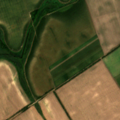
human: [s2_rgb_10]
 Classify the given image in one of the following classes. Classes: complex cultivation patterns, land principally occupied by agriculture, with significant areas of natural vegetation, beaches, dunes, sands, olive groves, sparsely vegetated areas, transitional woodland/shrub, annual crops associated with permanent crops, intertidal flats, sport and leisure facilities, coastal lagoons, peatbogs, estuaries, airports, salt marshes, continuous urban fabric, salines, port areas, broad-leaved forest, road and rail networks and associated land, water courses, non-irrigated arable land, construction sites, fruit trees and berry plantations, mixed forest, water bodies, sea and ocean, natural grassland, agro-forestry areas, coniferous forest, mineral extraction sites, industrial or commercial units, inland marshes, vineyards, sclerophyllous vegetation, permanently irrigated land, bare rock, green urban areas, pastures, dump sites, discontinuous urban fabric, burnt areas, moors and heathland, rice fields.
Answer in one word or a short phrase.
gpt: non-irrigated arable land, transitional woodland/shrub